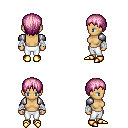
a pixel art fantasy rpg character, female body template, human, tanned skin, steel arm armor, white pants, pink plain hairstyle, white cloth bandages, gold boots, four views (front, back, left, right), 2x2 character sprite sheet, small pixel art, hard edges, no anti-aliasing